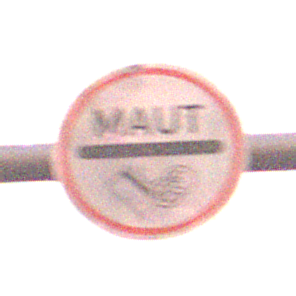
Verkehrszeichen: MautflichtigeStrecke
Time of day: Night
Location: Outdoor (Nature)
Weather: Clear
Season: NotSpecified
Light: Natural